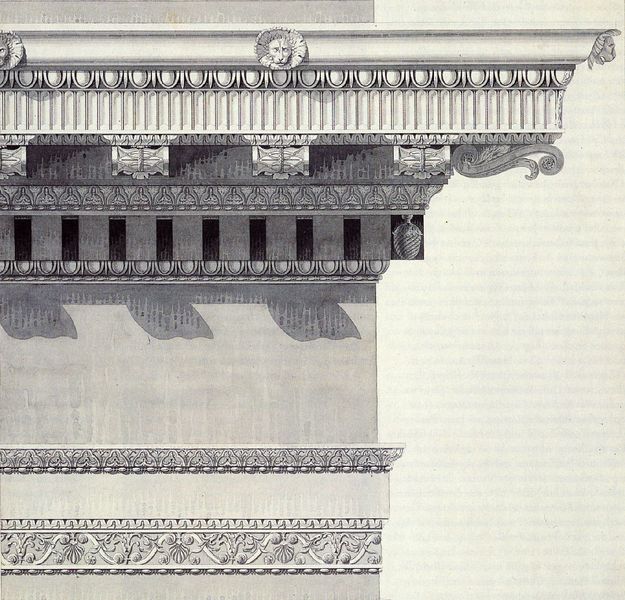
Titel: Zeichnung von dem Gebälk des Jupiter Stator Tempels (heute sog. Tempel des Vespasian) in Rom
Künstler: Christian Frederik Hansen
Schlagwörter: schatten, schwarz, weiss, zeichnung, haus, ornament, wand, architektur, stein, blatt, ecke, bogen, fassade, detail, dekor, ornamente, verzierung, bögen, schwarzweiss, entwurf, löwenkopf, architrav, sims, schnörkel, gesims, löwen, voluten, löwe, volute, muschel, eierstab, akanthus, rocaille